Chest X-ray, AP view. Patient: 23 years old, sex M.
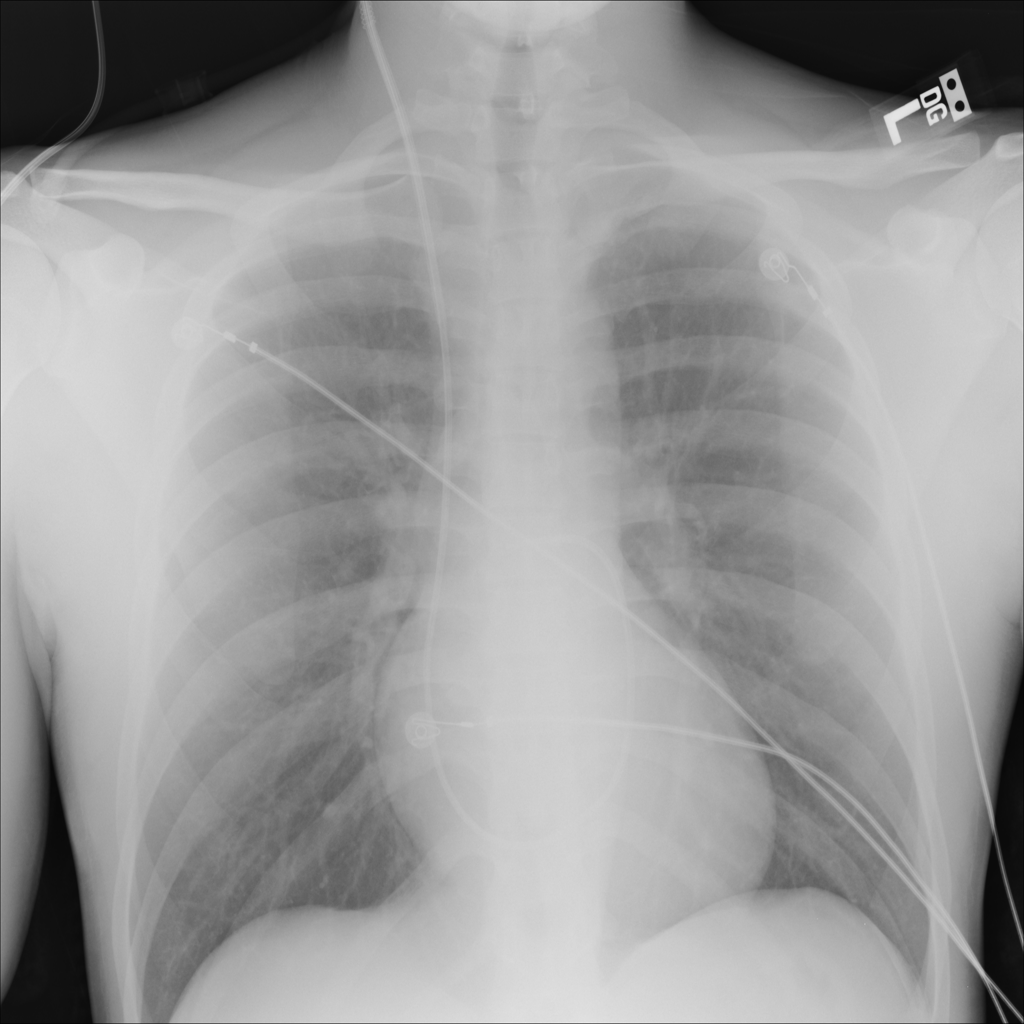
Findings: No Finding